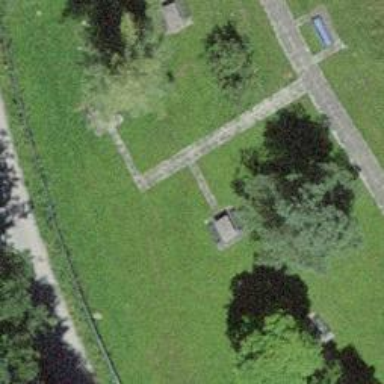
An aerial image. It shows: Picnic table located in leisure land area.